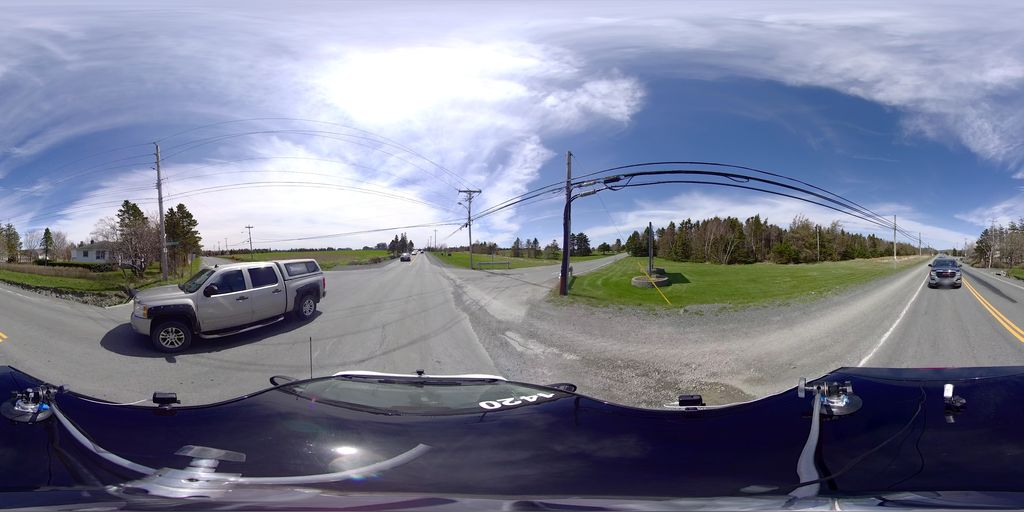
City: st_johns